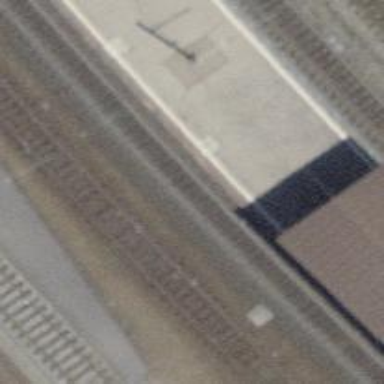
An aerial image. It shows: Stop position for public transport at railway stop.